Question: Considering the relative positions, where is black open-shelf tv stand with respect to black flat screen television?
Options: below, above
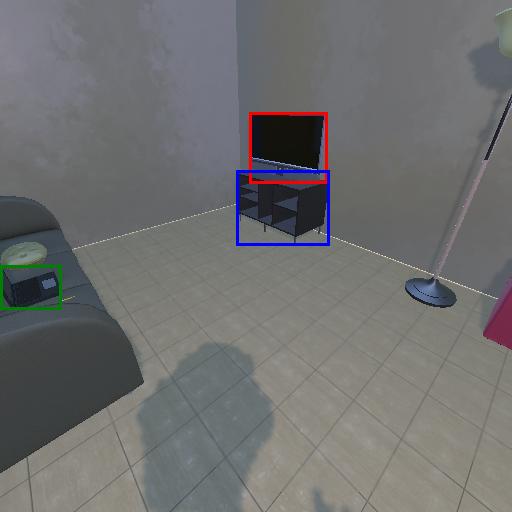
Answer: below